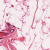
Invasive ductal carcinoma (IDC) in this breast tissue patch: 0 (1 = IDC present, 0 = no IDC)